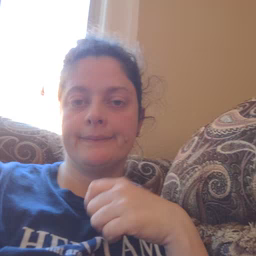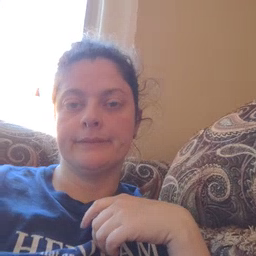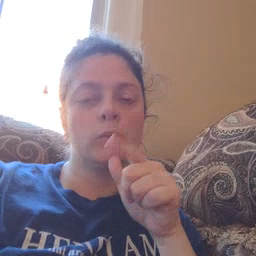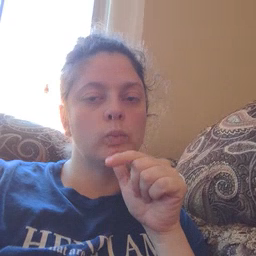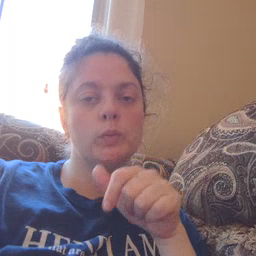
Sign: who